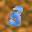
Label: 3